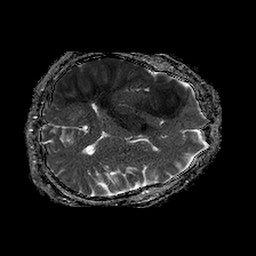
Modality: ADC
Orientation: axial
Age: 46
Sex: male
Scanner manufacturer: philips
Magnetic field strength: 1.5 T
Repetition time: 4.6 s
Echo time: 0.08631 s